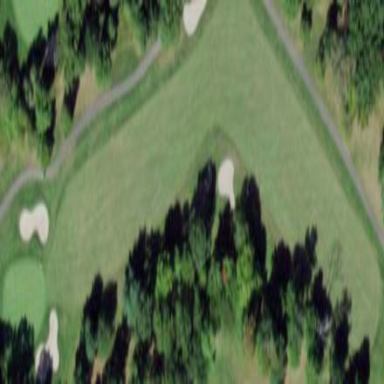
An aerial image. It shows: Golf fairway surrounded by grass.